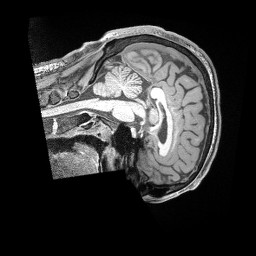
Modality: T1w
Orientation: sagittal
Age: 39
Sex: male
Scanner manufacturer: siemens
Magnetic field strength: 3 T
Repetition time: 2 s
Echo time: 0.00211 s